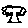
Label: tree